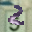
Label: 2